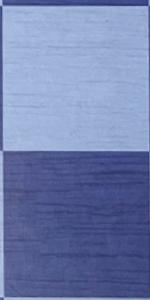
Label: Empty